Field crop: maize
Growth stage: 2
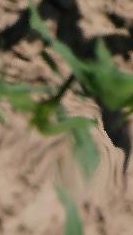
Species: maize